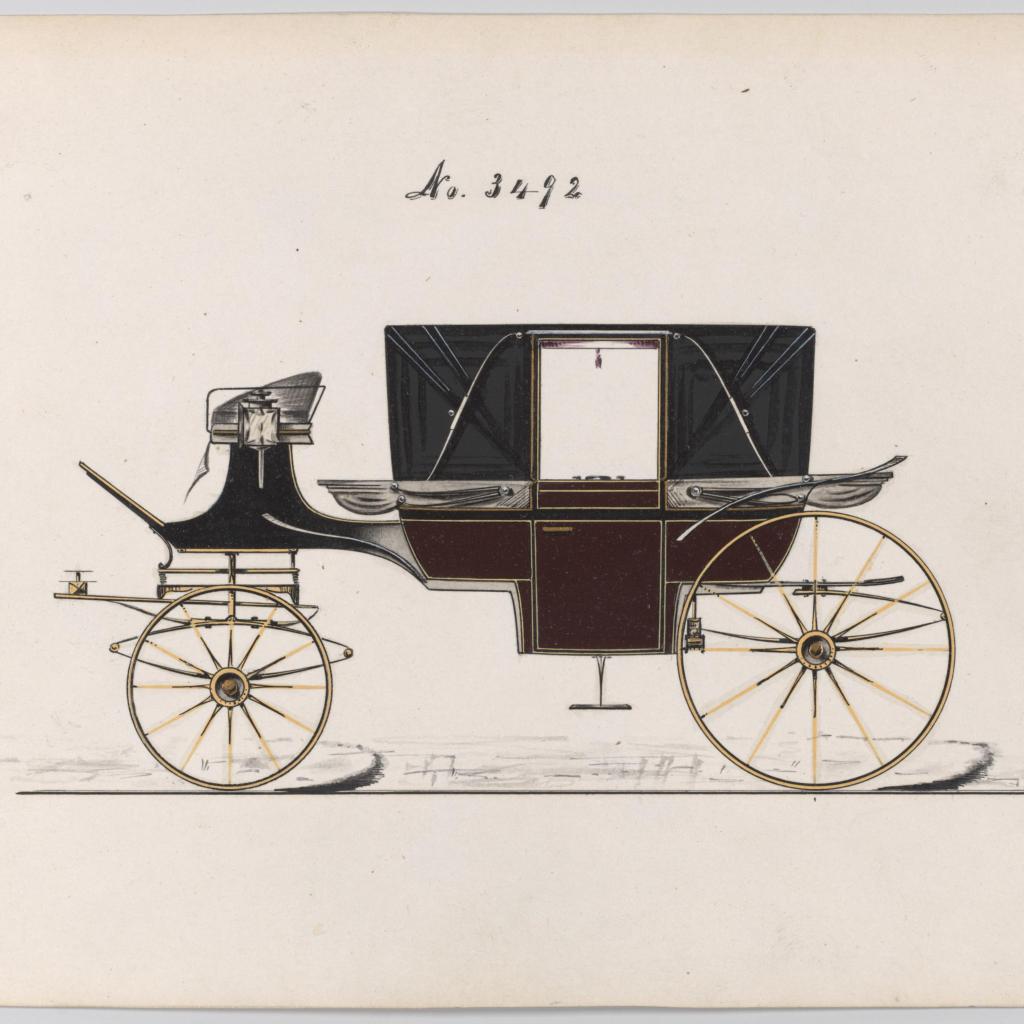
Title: Design for Landau, No. 3492
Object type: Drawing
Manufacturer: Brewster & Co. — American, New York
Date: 1879
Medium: Pen and black ink, watercolor and gouache with gum arabic
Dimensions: sheet: 6 3/4 x 9 3/8 in. (17.1 x 23.8 cm)
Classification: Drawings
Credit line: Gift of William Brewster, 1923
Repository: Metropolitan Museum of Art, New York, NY